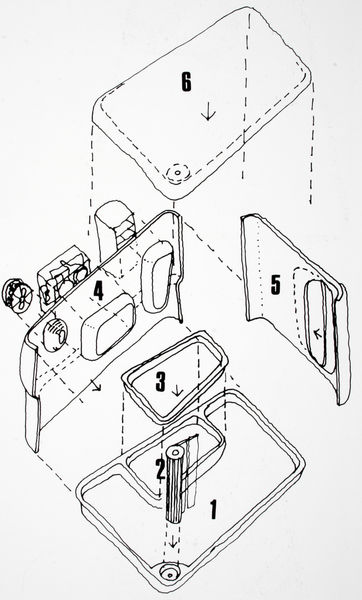
Titel: "Capsel-Tower", Projekt, Kapseleinheit, Isometrie
Künstler: Archigram
Schlagwörter: zeichnung, zahlen, ziffern, striche, plan, pfeile, bauplan, anleitung